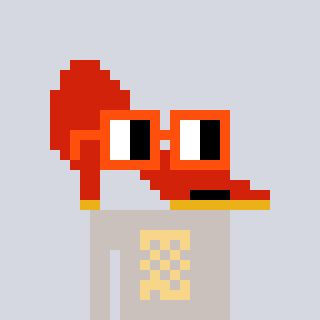
a pixel art character with square orange glasses, a highheel-shaped head and a foggrey-colored body on a cool background